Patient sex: M
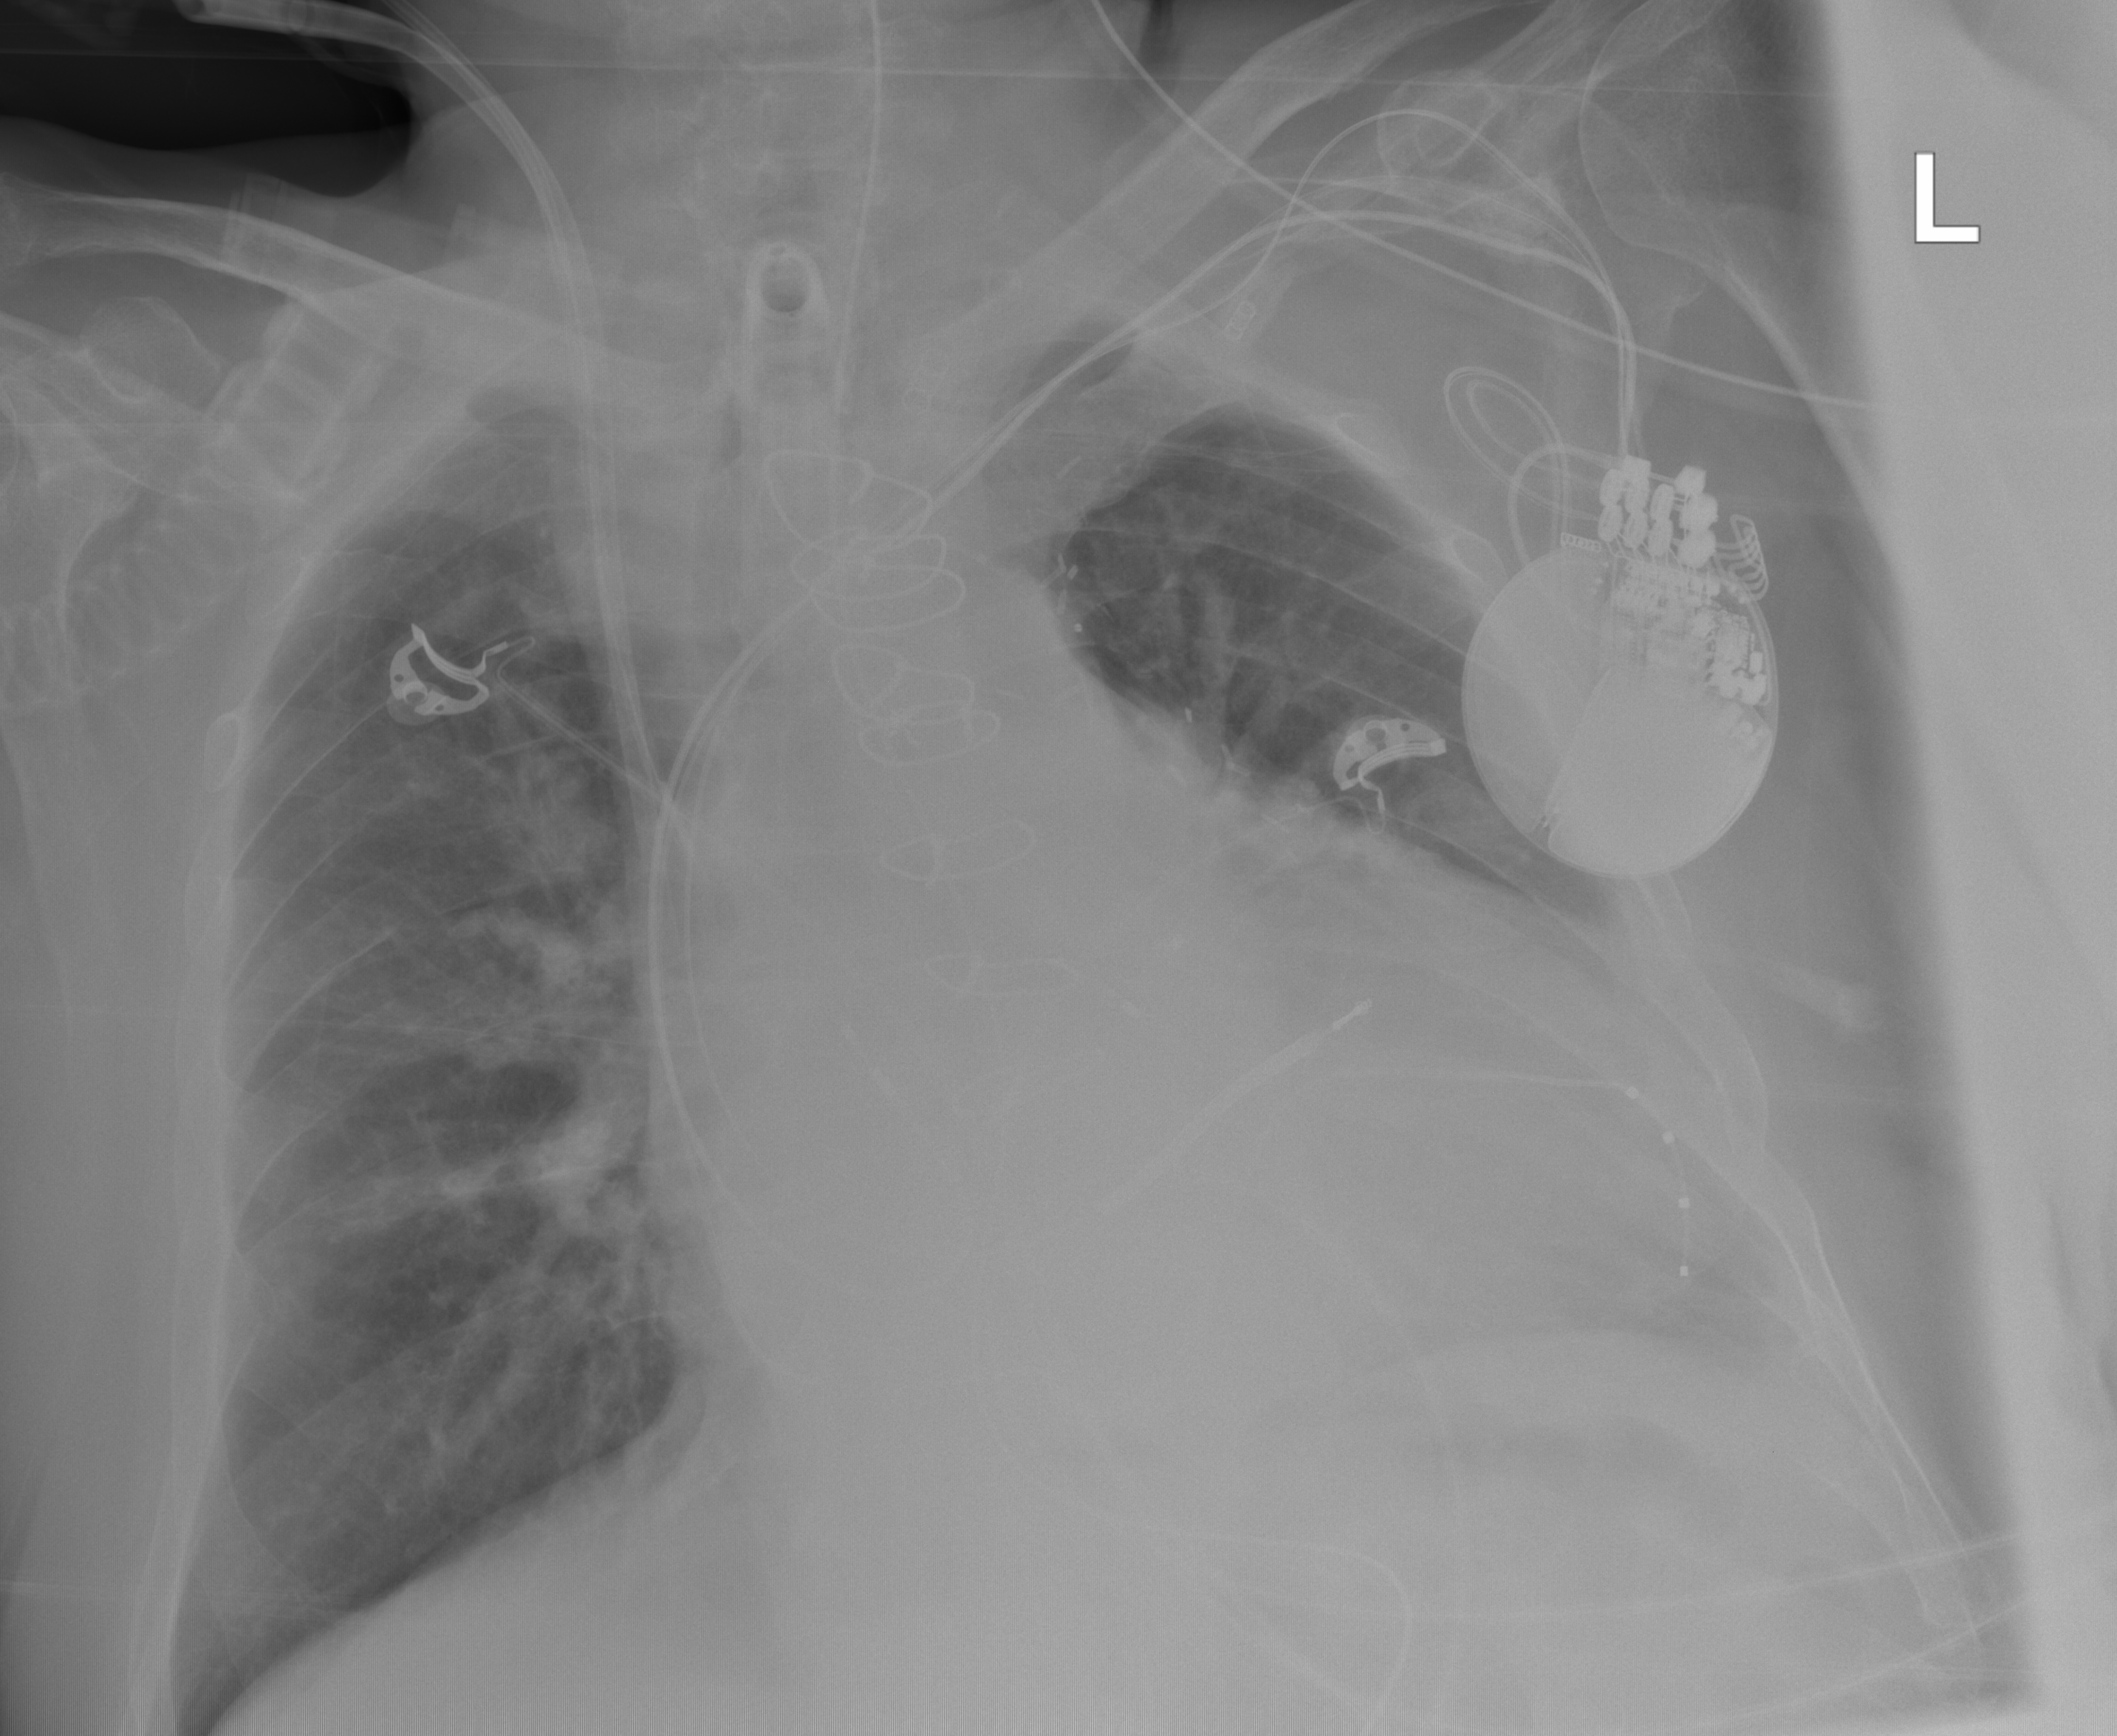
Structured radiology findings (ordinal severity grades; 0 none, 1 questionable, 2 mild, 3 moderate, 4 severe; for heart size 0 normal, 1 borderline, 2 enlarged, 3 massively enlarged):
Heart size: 3
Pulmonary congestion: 2
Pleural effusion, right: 0
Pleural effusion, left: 2
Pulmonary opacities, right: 0
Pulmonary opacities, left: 0
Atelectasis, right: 2
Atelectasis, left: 2